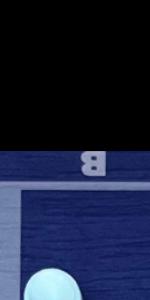
Label: Empty